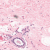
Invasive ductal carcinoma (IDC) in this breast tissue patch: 0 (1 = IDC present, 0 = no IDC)